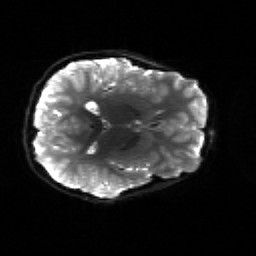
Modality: sbref
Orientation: axial
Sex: female
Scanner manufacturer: siemens
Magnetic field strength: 3 T
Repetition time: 5 s
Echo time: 0.071 s